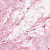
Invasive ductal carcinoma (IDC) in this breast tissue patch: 0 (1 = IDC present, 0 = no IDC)